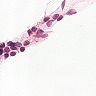
Metastatic tissue present: no